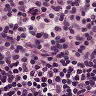
Metastatic tissue present: no